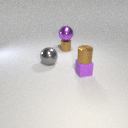
small brown metal cylinder in front of large purple metal sphere